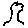
Label: tree